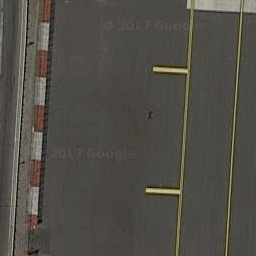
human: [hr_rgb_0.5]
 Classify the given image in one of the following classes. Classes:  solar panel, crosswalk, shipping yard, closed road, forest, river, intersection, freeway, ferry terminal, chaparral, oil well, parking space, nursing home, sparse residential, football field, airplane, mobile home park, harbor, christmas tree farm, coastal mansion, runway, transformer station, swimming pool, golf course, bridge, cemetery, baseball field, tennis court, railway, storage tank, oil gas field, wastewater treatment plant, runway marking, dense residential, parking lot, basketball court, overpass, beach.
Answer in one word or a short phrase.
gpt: runway marking